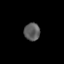
Tissue: skin
Cell type: Epithelial cells
Senescence score: 0.2293
Nuclear area (px): 276
Mean DAPI intensity: 92.409